Question: I'm playing with openCV (on Python) and trying to do a simple task. I have this human body contour and I need to find bottommost points on each of his halfs (so, basically, legs bottommost points. I highlited them on image) and I just have no idea how to do this.
Is there any way to split contour in half? Or is there an easier way?

Thanks!
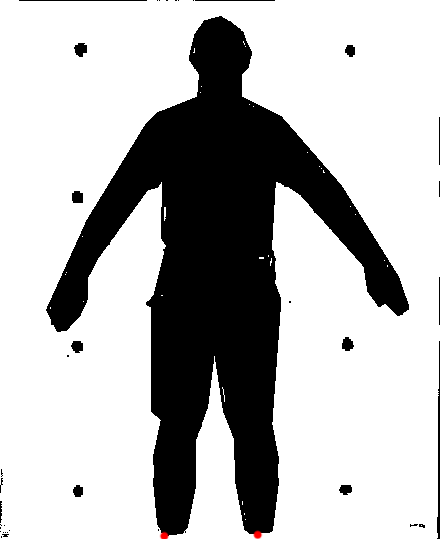
Answer: First, you want to invert the colors on your image - then work with that inverted image. You can do what is described <URL> to accomplish that.
I've just written some code which seems to be successfully detecting the bottom of each leg on the inverted image. In short, what I've done is access each element in the contour array and find the maximum (for some reason) y values. From there, it's easy to get the associated x values and draw circles at those coordinates. You can play with the threshold, smoothness, etc, until the circles are drawn. Note: you need to specify the path to the inverted image. Here is the code to do that (it is REALLY disorganized and messy, I just cobbled this together AQAP so you could get going):
'''
class test():
def __init__(self):
cv2.namedWindow("w1", cv.CV_WINDOW_AUTOSIZE)
cv2.createTrackbar('Threshold', 'w1', 100, 225, self.passdef)
cv2.createTrackbar('Smoothen', 'w1', 15, 24, self.passdef)
cv2.createTrackbar('Brightness', 'w1', 50, 100, self.passdef)
cv2.createTrackbar('Contrast', 'w1', 0, 100, self.passdef)
self.vid_contour_selection()
def passdef(self, x):
pass
def vid_contour_selection(self):
while True:
self.t1 = cv2.getTrackbarPos('Threshold', 'w1')
self.gb1 = cv2.getTrackbarPos('Smoothen', 'w1')
bright = cv2.getTrackbarPos('Brightness', 'w1')
contrast = cv2.getTrackbarPos('Contrast', 'w1')
c = float(contrast)/100
b = float(bright)/100
im = cv2.imread('/home/rm/invertida.png')
aframe = numpy.asarray(im[:,:])
g = cv.fromarray(aframe)
if self.gb1 != 0:
cv.Smooth(g, g ,cv.CV_GAUSSIAN, self.gb1,15 )
g = numpy.asarray(g)
imgray = cv2.cvtColor(g,cv2.COLOR_BGR2GRAY)
ret,thresh = cv2.threshold(imgray,self.t1,225, cv2.THRESH_BINARY) #mouseover colony to see val
threshbgr = cv2.cvtColor(thresh, cv.CV_GRAY2BGR)
contours, hierarchy = cv2.findContours(thresh,cv.CV_RETR_EXTERNAL,cv2.CHAIN_APPROX_SIMPLE) #or CV_RETR_LIST
self.ctrs = []
for i in contours:
if cv2.contourArea(i) < 150000 and cv2.contourArea(i) >500:
self.ctrs.append(i)
ally = []
for i in self.ctrs:
for q in i:
for p in q:
ally.append(p[1])
ally.sort()
miny = ally[-1]
miny2 = miny
count = -2
while miny2 == miny:
miny2 = ally[count]
count -=1
for i in self.ctrs:
for q in i:
for p in q:
if p[1] == miny:
corda = (p[0], miny)
if p[1] == miny2:
cordb = (p[0], miny2)
cv2.circle(threshbgr, corda,20,color= (0,0,225),thickness= 2)
cv2.circle(threshbgr, cordb,20,color= (0,0,225),thickness= 2)
cv2.drawContours(threshbgr,self.ctrs,-1,(0,225,0),2)
cv2.imshow("w1", threshbgr)
c = cv2.waitKey(5)
p = test()
'''
Apologies for the formatting- you'll have to indent everything below 'class test()'.